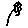
Label: flower